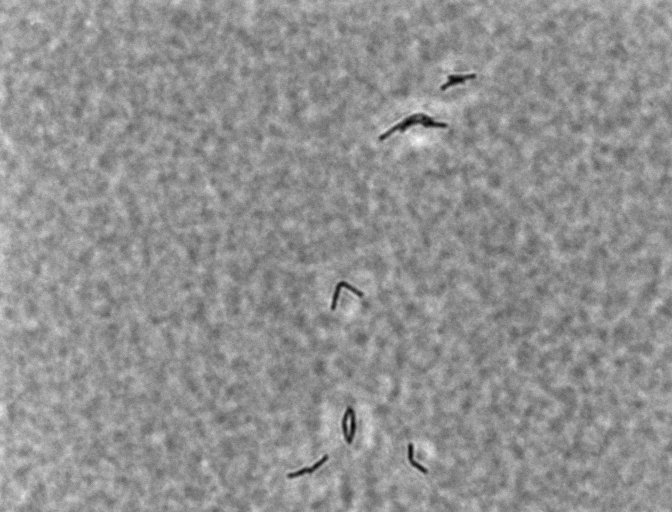
Bacillus coagulans